Field crop: tomato
Growth stage: 1
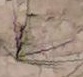
Species: cyperus